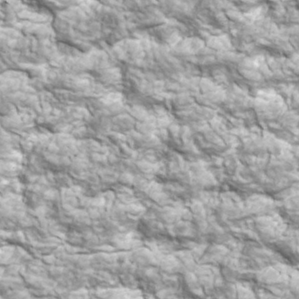
Label: non_frost